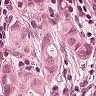
Metastatic tissue present: yes